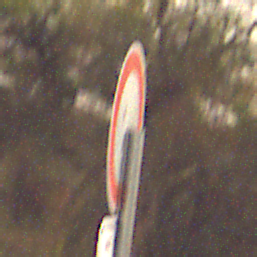
Verkehrszeichen: VerbotFahrzeugeAllerArt
Zusatzzeichen unten: BesondereFahrzeugeUndTransportgueter9
Umgebung: Outdoor, Nature
Tageszeit: Night
Wetter: Clear
Licht: Natural
Jahreszeit: NotSpecified
Kontrast: LowContrast